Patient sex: M
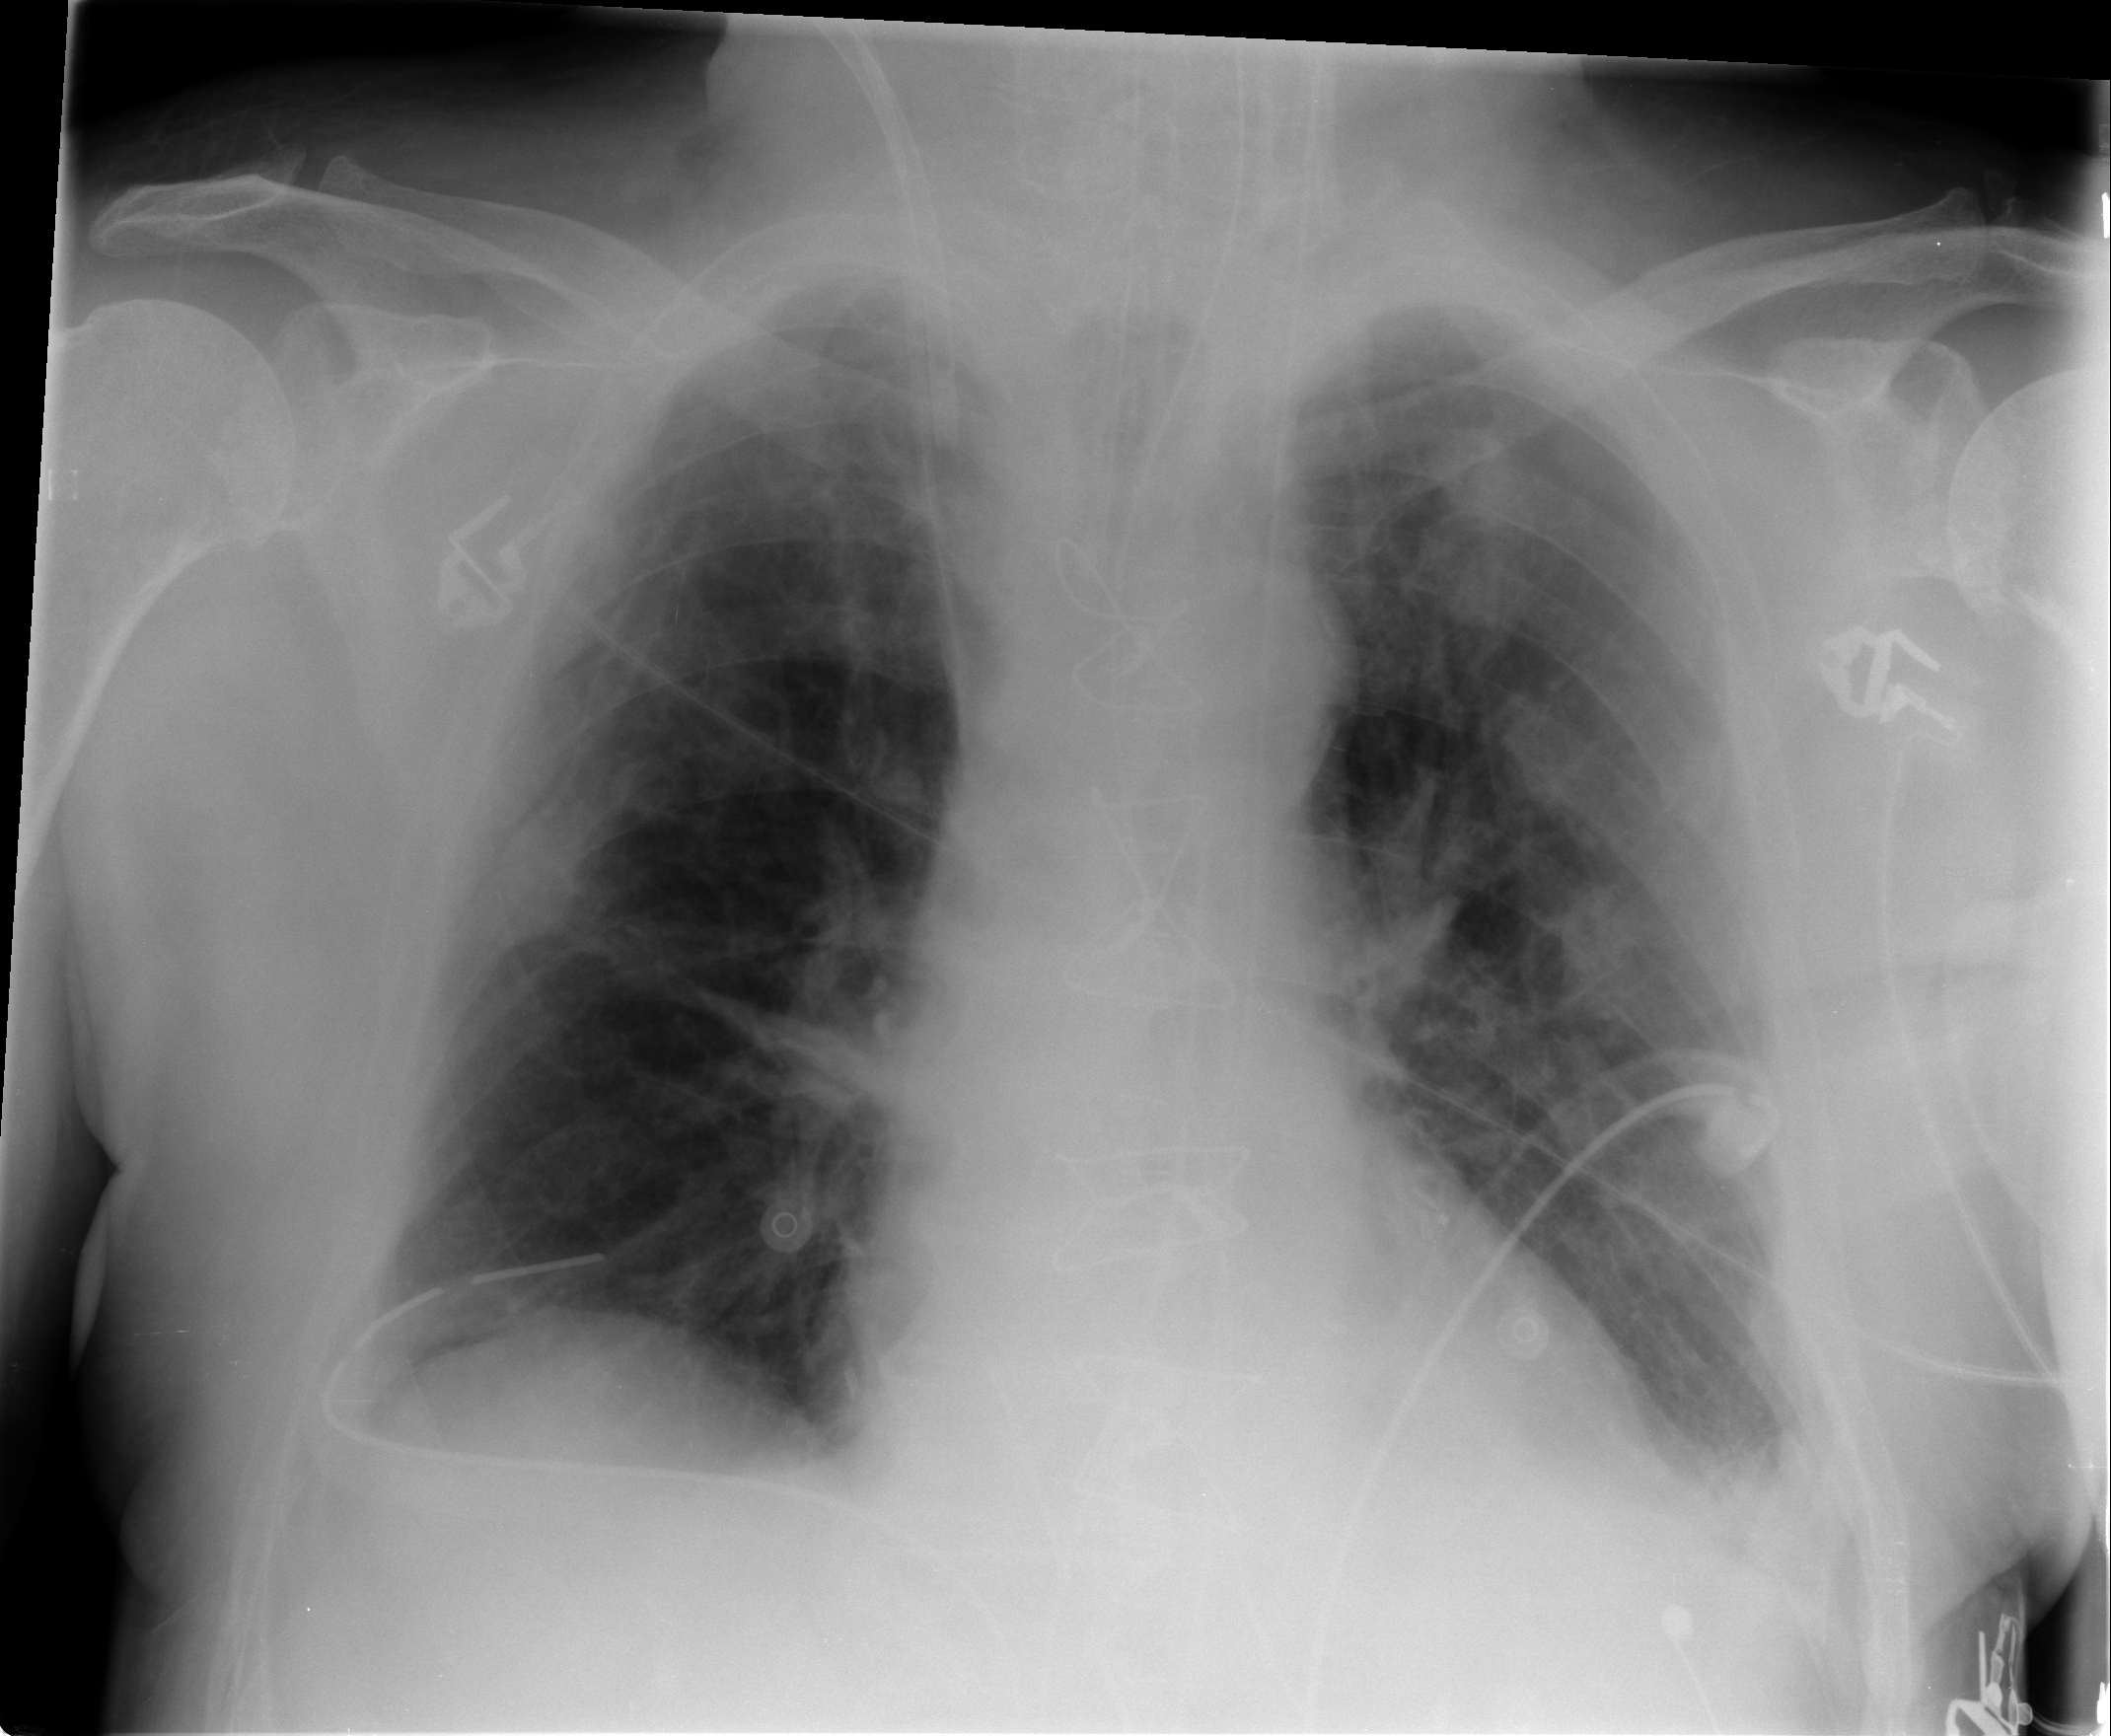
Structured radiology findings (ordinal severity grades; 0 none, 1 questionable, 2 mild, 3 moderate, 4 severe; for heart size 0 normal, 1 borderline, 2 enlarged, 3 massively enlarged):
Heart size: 0
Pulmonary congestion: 0
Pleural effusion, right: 0
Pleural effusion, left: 2
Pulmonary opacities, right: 0
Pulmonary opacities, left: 0
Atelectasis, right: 0
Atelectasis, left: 0